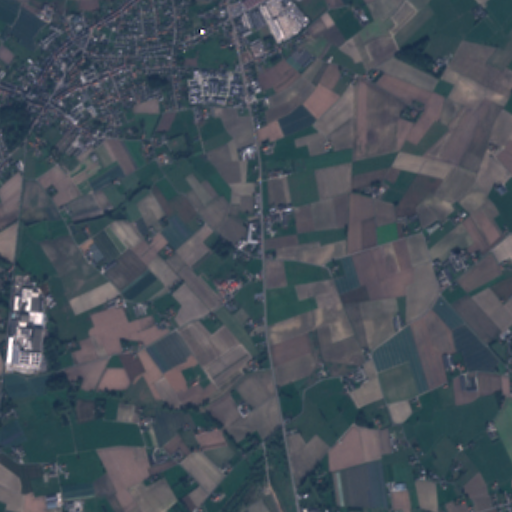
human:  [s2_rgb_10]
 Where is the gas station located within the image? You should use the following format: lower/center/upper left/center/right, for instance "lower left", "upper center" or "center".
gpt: The gas station is located in the upper center of the image.
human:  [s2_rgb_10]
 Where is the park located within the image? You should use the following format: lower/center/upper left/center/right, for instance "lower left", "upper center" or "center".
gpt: The park is located in the upper left of the image.
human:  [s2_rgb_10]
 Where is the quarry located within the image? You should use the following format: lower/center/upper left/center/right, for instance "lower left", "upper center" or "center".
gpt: The quarry is located in the lower center of the image.
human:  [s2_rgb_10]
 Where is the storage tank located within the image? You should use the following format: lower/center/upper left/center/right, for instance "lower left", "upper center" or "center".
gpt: The storage tank is located in the upper center of the image.
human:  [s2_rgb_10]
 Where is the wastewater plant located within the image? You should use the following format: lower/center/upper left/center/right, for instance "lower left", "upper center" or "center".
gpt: The wastewater plant is located in the center left of the image.
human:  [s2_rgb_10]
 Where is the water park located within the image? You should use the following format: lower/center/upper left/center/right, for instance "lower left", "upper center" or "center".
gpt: The water park is located in the lower left of the image.
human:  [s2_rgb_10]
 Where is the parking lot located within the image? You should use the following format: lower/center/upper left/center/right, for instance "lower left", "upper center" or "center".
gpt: There is no parking lot in the image.